Question: I create storage (Picture A) with DrawStorage(). To fill the storage I use FillWater(). I wanted to fill storage with water according to the level of 0-100% (empty-full) such as picture C, but current output is generated from FillWater() like the Picture B. How to fill the storage to look like the Picture C ? The difficulty is how to fill the storage so that it looks like 3D (Picture C)
Sorry if my english isn't good. I hope help of you who are experts, Thank you.

'''
protected override void OnPaint(PaintEventArgs pe)
{
base.OnPaint(pe);
Graphics g = pe.Graphics;
g.SmoothingMode = SmoothingMode.AntiAlias;
this.DrawBar(g, this.ForeColor);
}
private void DrawBar(Graphics g, Color foreColor)
{
bool outLine = this._outLineColor != Color.Transparent;
Rectangle bound = this.ClientRectangle;
bound.Inflate(-20, -20);
DrawStorage(g, bound, new Size(4, 10), Color.FromArgb(this.Alpha, foreColor), this.OutLineColor, outLine);
if (this.Value > this.Minimum && this.Value <= this.Maximum)
{
float barValue = bound.Height * ((this.Value - this.Minimum) / (this.Maximum - this.Minimum));
RectangleF valueBound = RectangleF.FromLTRB(bound.Left, bound.Bottom - barValue, bound.Right, bound.Bottom);
FillWater(g, valueBound, new Size(4, 10), Color.FromArgb(this.Alpha, this.BarColor), this.OutLineColor, outLine);
if (this._showValue && valueBound.Height > 20)
{
g.SmoothingMode = SmoothingMode.AntiAlias;
StringFormat format = new StringFormat();
format.Alignment = StringAlignment.Center;
format.LineAlignment = StringAlignment.Center;
g.DrawString(this._value.ToString("F2"), this.Font, Brushes.Black, valueBound, format);
format.Dispose();
}
}
}
public static void DrawStorage(Graphics g, RectangleF front, SizeF depth, Color fillColor, Color borderColor, bool outLine)
{
if (front.Width <= 0 || front.Height <= 0)
return;
// Make Back Side Area
RectangleF aback = front;
// Make Depth
aback.X += depth.Width;
aback.Y -= depth.Height;
// Create Top and Bottom Plane.
RectangleF leftPlane;
RectangleF rightPlane;
// Create Graphics Object
GraphicsPath gp = new GraphicsPath();
rightPlane = new RectangleF(front.Width, front.Y, front.X, front.Height);
leftPlane = new RectangleF(front.X, front.Y, front.X, front.Height);
// Brush
SolidBrush brush = new SolidBrush(fillColor);
// Border Pen
Pen borderPen = new Pen(borderColor);
/***************
* LEFT *
* ************/
// Make GP On Bottom
gp.AddEllipse(leftPlane);
// Get Bottom color
brush.Color = GetSideColor(fillColor, WallSide.Left);
// Fill Bottom Plane
g.FillPath(brush, gp);
// Shadow of the Body
FillCylinderShadow(g, front, gp, false);
// Check Draw Border
if (outLine)
g.DrawPath(borderPen, gp);
gp.Reset();
gp.AddArc(rightPlane, 270, 180);
gp.AddArc(leftPlane, 90, -180);
gp.CloseFigure();
/***************
* Body *
* ************/
// Color For Body is real Fill Color.
brush.Color = fillColor;
// Fill Body
g.FillPath(brush, gp);
// Shadow of the Body
FillCylinderShadow(g, front, gp, true);
// Check Draw Border
if (outLine)
g.DrawPath(borderPen, gp);
/***************
* RIGHT *
* ************/
gp.Reset();
gp.AddEllipse(rightPlane);
// Get Bottom color
brush.Color = GetSideColor(fillColor, WallSide.Back);
// Fill Top Plane
g.FillPath(brush, gp);
// Shadow of the Body
FillCylinderShadow(g, front, gp, true);
//Check Draw Border
if (outLine)
g.DrawPath(borderPen, gp);
// Dispose
gp.Dispose();
brush.Dispose();
borderPen.Dispose();
}
public static void FillWater(Graphics g, RectangleF front, SizeF depth, Color fillColor, Color borderColor, bool outLine)
{
if (front.Width <= 0 || front.Height <= 0)
return;
// Make Back Side Area
RectangleF aback = front;
// Make Depth
aback.X += depth.Width;
aback.Y -= depth.Height;
// Create Top and Bottom Plane.
RectangleF leftPlane;
RectangleF rightPlane;
// Create Graphics Object
GraphicsPath gp = new GraphicsPath();
rightPlane = new RectangleF(front.Width, front.Y, front.X, front.Height);
leftPlane = new RectangleF(front.X, front.Y, front.X, front.Height);
// Brush
SolidBrush brush = new SolidBrush(fillColor);
// Border Pen
Pen borderPen = new Pen(borderColor);
/***************
* LEFT *
* ************/
// Make GP On Bottom
gp.AddEllipse(leftPlane);
// Get Bottom color
brush.Color = GetSideColor(fillColor, WallSide.Left);
// Fill Bottom Plane
g.FillPath(brush, gp);
// Shadow of the Body
FillCylinderShadow(g, front, gp, false);
// Check Draw Border
if (outLine)
g.DrawPath(borderPen, gp);
gp.Reset();
gp.AddArc(rightPlane, 270, 180);
gp.AddArc(leftPlane, 90, -180);
gp.CloseFigure();
/***************
* Body *
* ************/
// Color For Body is real Fill Color.
brush.Color = fillColor;
// Fill Body
g.FillPath(brush, gp);
// Shadow of the Body
FillCylinderShadow(g, front, gp, true);
// Check Draw Border
if (outLine)
g.DrawPath(borderPen, gp);
/***************
* RIGHT *
* ************/
gp.Reset();
gp.AddEllipse(rightPlane);
// Get Bottom color
brush.Color = GetSideColor(fillColor, WallSide.Back);
// Fill Top Plane
g.FillPath(brush, gp);
// Shadow of the Body
FillCylinderShadow(g, front, gp, true);
//Check Draw Border
if (outLine)
g.DrawPath(borderPen, gp);
// Dispose
gp.Dispose();
brush.Dispose();
borderPen.Dispose();
}
'''
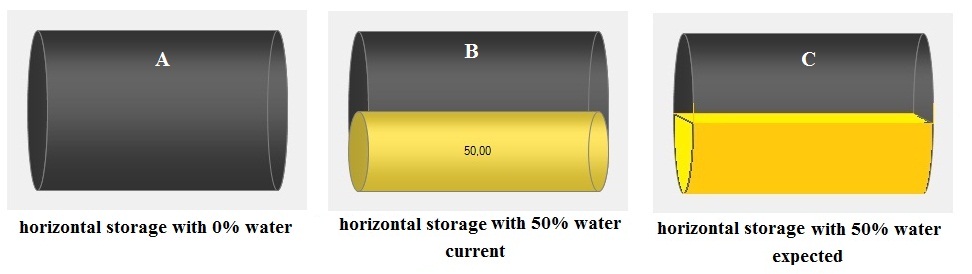
Answer: I had some limited success in creating the 3D effect using draw order and clipping. The code below generally works, but has some issues when the fill is near 0% or 100%... I think that can be fixed.

'''
/// <summary>
/// Calculate X coordinate on an ellipse
/// </summary>
/// <param name="width">Ellipse width</param>
/// <param name="height">Ellipse height</param>
/// <param name="y">Y ranging from 0 to height</param>
/// <returns>X relative to the center of the ellipse</returns>
///
static float EllipseCalculateX( float width, float height, float y )
{
if ( y < 0 || y > height )
{
return 0;
}
y = y - ( height / 2f );
var a = width / 2f;
var b = height / 2f;
var x = ( a * Math.Sqrt( ( b * b ) - ( y * y ) ) ) / b;
return (float)x;
}
protected override void OnPaint( PaintEventArgs e )
{
var g = e.Graphics;
var percent_full = PercentFull;
// length, width, and depth of the storage in pixels
//
var storage_length = 140f;
var storage_height = 80f;
var storage_depth = 15f;
var start = new PointF( 80, 50 );
var cylinder = new RectangleF( start.X, start.Y, storage_length, storage_height );
var left_cap = new RectangleF( cylinder.Left - ( storage_depth / 2f ), cylinder.Top, storage_depth, storage_height );
var right_cap = new RectangleF( cylinder.Right - ( storage_depth / 2f ), cylinder.Top, storage_depth, storage_height );
// relative x,y of the fill level on the "near" (front) side of the storage
//
var fill_near_y = storage_height * ( percent_full / 100f );
var fill_near_x = EllipseCalculateX( storage_depth, storage_height, fill_near_y );
// relative x,y of the fill level on the "far" (back) side of the storage
// y is offset slightly for the 3D effect
//
var fill_far_y = storage_height * ( percent_full / 100f ) + ( storage_depth / 2f );
var fill_far_x = EllipseCalculateX( storage_depth, storage_height, fill_far_y );
// absolute x,y of the fill level on the left side (near and far)
//
var fill_left_far = new PointF( cylinder.Left - fill_far_x, cylinder.Bottom - fill_far_y );
var fill_left_near = new PointF( cylinder.Left + fill_near_x, cylinder.Bottom - fill_near_y );
// absolute x,y of the fill level on the right side (near and far)
//
var fill_right_far = new PointF( cylinder.Right - fill_far_x, cylinder.Bottom - fill_far_y );
var fill_right_near = new PointF( cylinder.Right + fill_near_x, cylinder.Bottom - fill_near_y );
// calculate the slope between the near and far levels
//
var slope = ( fill_left_far.Y - fill_left_near.Y ) / ( fill_left_far.X - fill_left_near.X + 0.001f );
// build a clip path to be used in filling the left cap; its top is angled to match the 3D effect
// the first two points in the path have to be extended outside of the cap ellipse, or the fill will look wrong above 50% fill
//
var left_clip = new GraphicsPath();
left_clip.AddPolygon( new PointF[] {
new PointF( left_cap.Left, fill_left_far.Y - ( slope * ( fill_left_far.X - left_cap.Left ) ) ),
new PointF( left_cap.Right, fill_left_near.Y + ( slope * ( left_cap.Right - fill_left_near.X ) ) ),
new PointF( left_cap.Right, left_cap.Bottom ),
new PointF( left_cap.Left, left_cap.Bottom ),
} );
// same for right cap
//
var right_clip = new GraphicsPath();
right_clip.AddPolygon( new PointF[] {
new PointF( right_cap.Left, fill_right_far.Y - ( slope * ( fill_right_far.X - right_cap.Left ) ) ),
new PointF( right_cap.Right, fill_right_near.Y + ( slope * ( right_cap.Right - fill_right_near.X ) )),
new PointF( right_cap.Right, left_cap.Bottom ),
new PointF( right_cap.Left, right_cap.Bottom ),
} );
var outline = new Pen( Color.Black, 2f ) { LineJoin = System.Drawing.Drawing2D.LineJoin.Bevel };
// outline the top and bottom of the storage
//
g.DrawLine( outline, cylinder.Left, cylinder.Top, cylinder.Right, cylinder.Top );
g.DrawLine( outline, cylinder.Left, cylinder.Bottom, cylinder.Right, cylinder.Bottom );
// outline the right cap
//
g.DrawEllipse( outline, right_cap );
// outline and fill the right side
//
g.SetClip( right_clip );
g.DrawEllipse( outline, right_cap );
g.FillEllipse( Brushes.Orange, right_cap );
g.ResetClip();
// fill in the center area
//
g.SetClip( RectangleF.FromLTRB( cylinder.Left, fill_left_near.Y, cylinder.Right, cylinder.Bottom ) );
g.FillRectangle( Brushes.Orange, cylinder );
g.ResetClip();
// fill left side
//
g.SetClip( left_clip );
g.FillEllipse( Brushes.Yellow, left_cap );
g.ResetClip();
// outline and fill the surface
//
var surface = new[] { fill_left_near, fill_left_far, fill_right_far, fill_right_near, fill_left_near };
g.DrawPolygon( outline, surface );
g.FillPolygon( Brushes.Yellow, surface );
// outline the left cap
//
g.DrawEllipse( outline, left_cap );
}
'''